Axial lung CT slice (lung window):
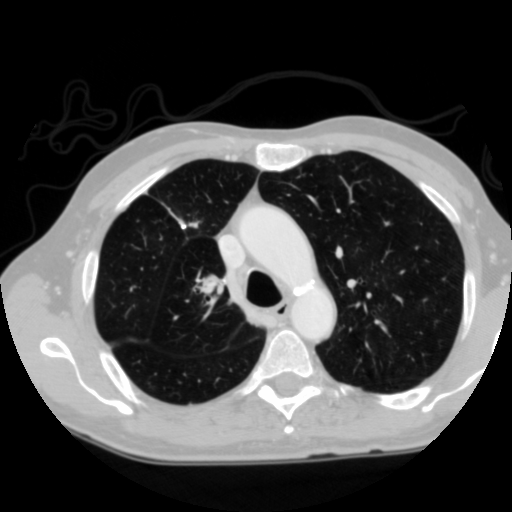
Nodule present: no